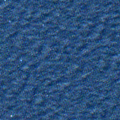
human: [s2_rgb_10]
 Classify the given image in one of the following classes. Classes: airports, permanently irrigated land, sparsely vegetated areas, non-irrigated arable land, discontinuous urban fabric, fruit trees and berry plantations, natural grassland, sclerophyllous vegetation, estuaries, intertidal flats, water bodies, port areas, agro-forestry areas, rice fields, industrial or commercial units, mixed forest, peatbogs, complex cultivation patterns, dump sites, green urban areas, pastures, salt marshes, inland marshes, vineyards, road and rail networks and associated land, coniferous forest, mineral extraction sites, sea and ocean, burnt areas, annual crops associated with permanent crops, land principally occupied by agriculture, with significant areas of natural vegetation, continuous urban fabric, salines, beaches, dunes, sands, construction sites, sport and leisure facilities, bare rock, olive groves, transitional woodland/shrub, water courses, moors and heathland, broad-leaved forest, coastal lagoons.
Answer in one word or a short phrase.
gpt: sea and ocean